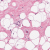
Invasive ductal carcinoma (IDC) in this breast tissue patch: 0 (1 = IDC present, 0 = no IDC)